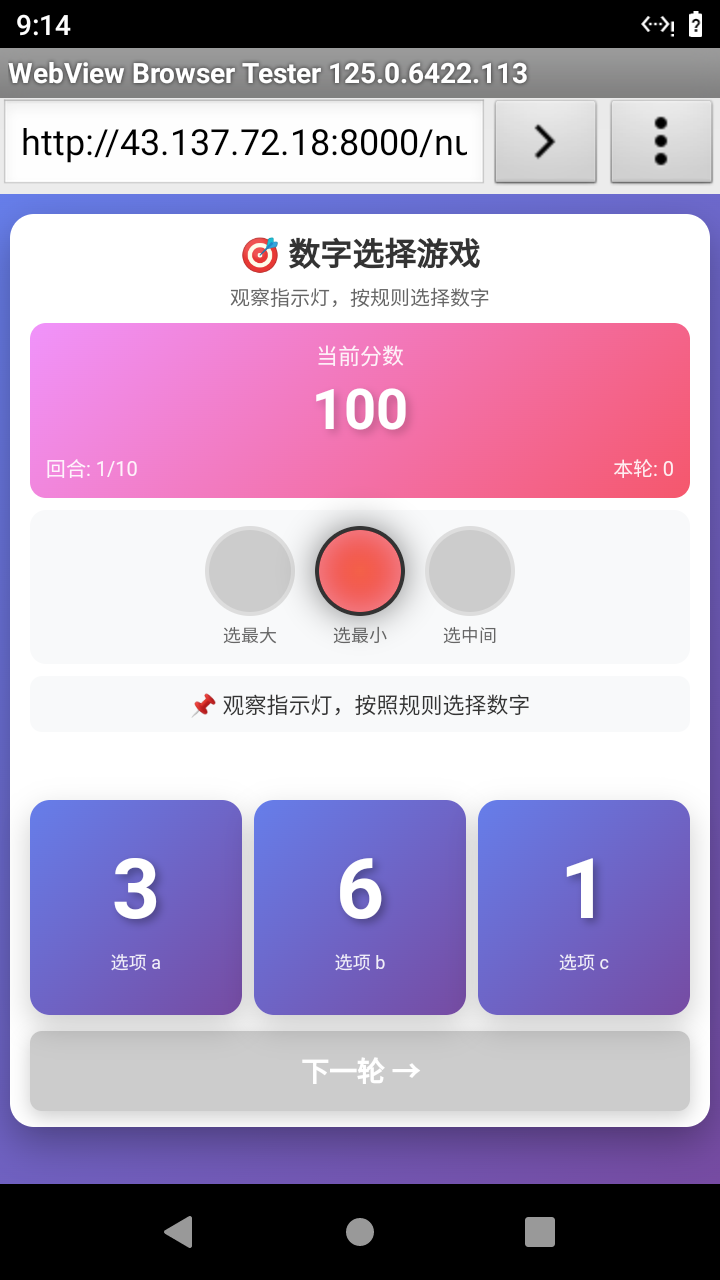

Select the correct number based on the traffic light color.
Answer: 2